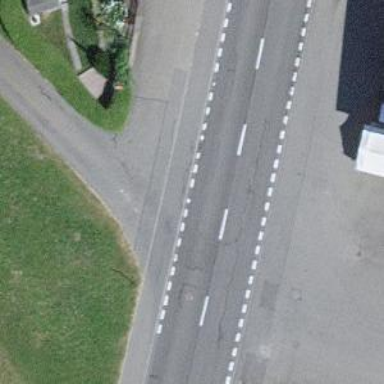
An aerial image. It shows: Unmarked road crossing.